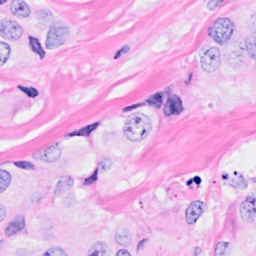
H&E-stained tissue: Breast